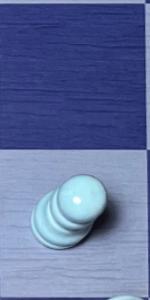
Label: Pawn_White